Question: I'm struggling with my Custom Bootstrapper Upgrade issue. By following <URL>, I'm using LaunchAction.Install.
This does Upgrade the Product as well as Boostrapper, but older Bootstrapper remains there, as shown in following screen shot.

If I invoke ver 1.0.0.0 from here, it would display Dialog to Install, but would do nothing. However, invoking ver 1.0.1.0 would give me the option to Uninstall the product. However, upon Uninstall, it would only remove itself, and "My Product" is left behind.
I also tried with
'''
_bootstrapper.Engine.Plan(LaunchAction.UpdateReplace);
'''
and
'''
_bootstrapper.Engine.Plan(LaunchAction.UpdateReplaceEmbedded);
'''
but it has no effect.
How to upgrade older installation without falling in above situation? Can anyone please provide a working example of CustomBA upgrade?
Regards
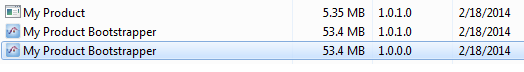
Answer: Check the PlanRelatedBundle event. Its where you can tell the Engine what to do with the old bundles.
If you want a Bundle to replace the old one the UpgradeCode should be the same for both. In this case it will uninstall the old bundle as default.
Also the old bundle needs to support quiet uninstallation since it will be called with the argument /quit after installing the new one.
You can check it in the BootstrapperApplication.Command.Display property. It should be "Embedded" if its called from another Bundle. The BootstrapperApplication.Command.Action is set to "Uninstall" in this case.
If nothing of this works check the logs that are created in the AppData\Temp folder.